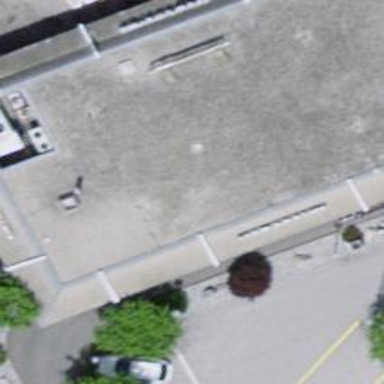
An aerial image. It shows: Fast food restaurant located in building.